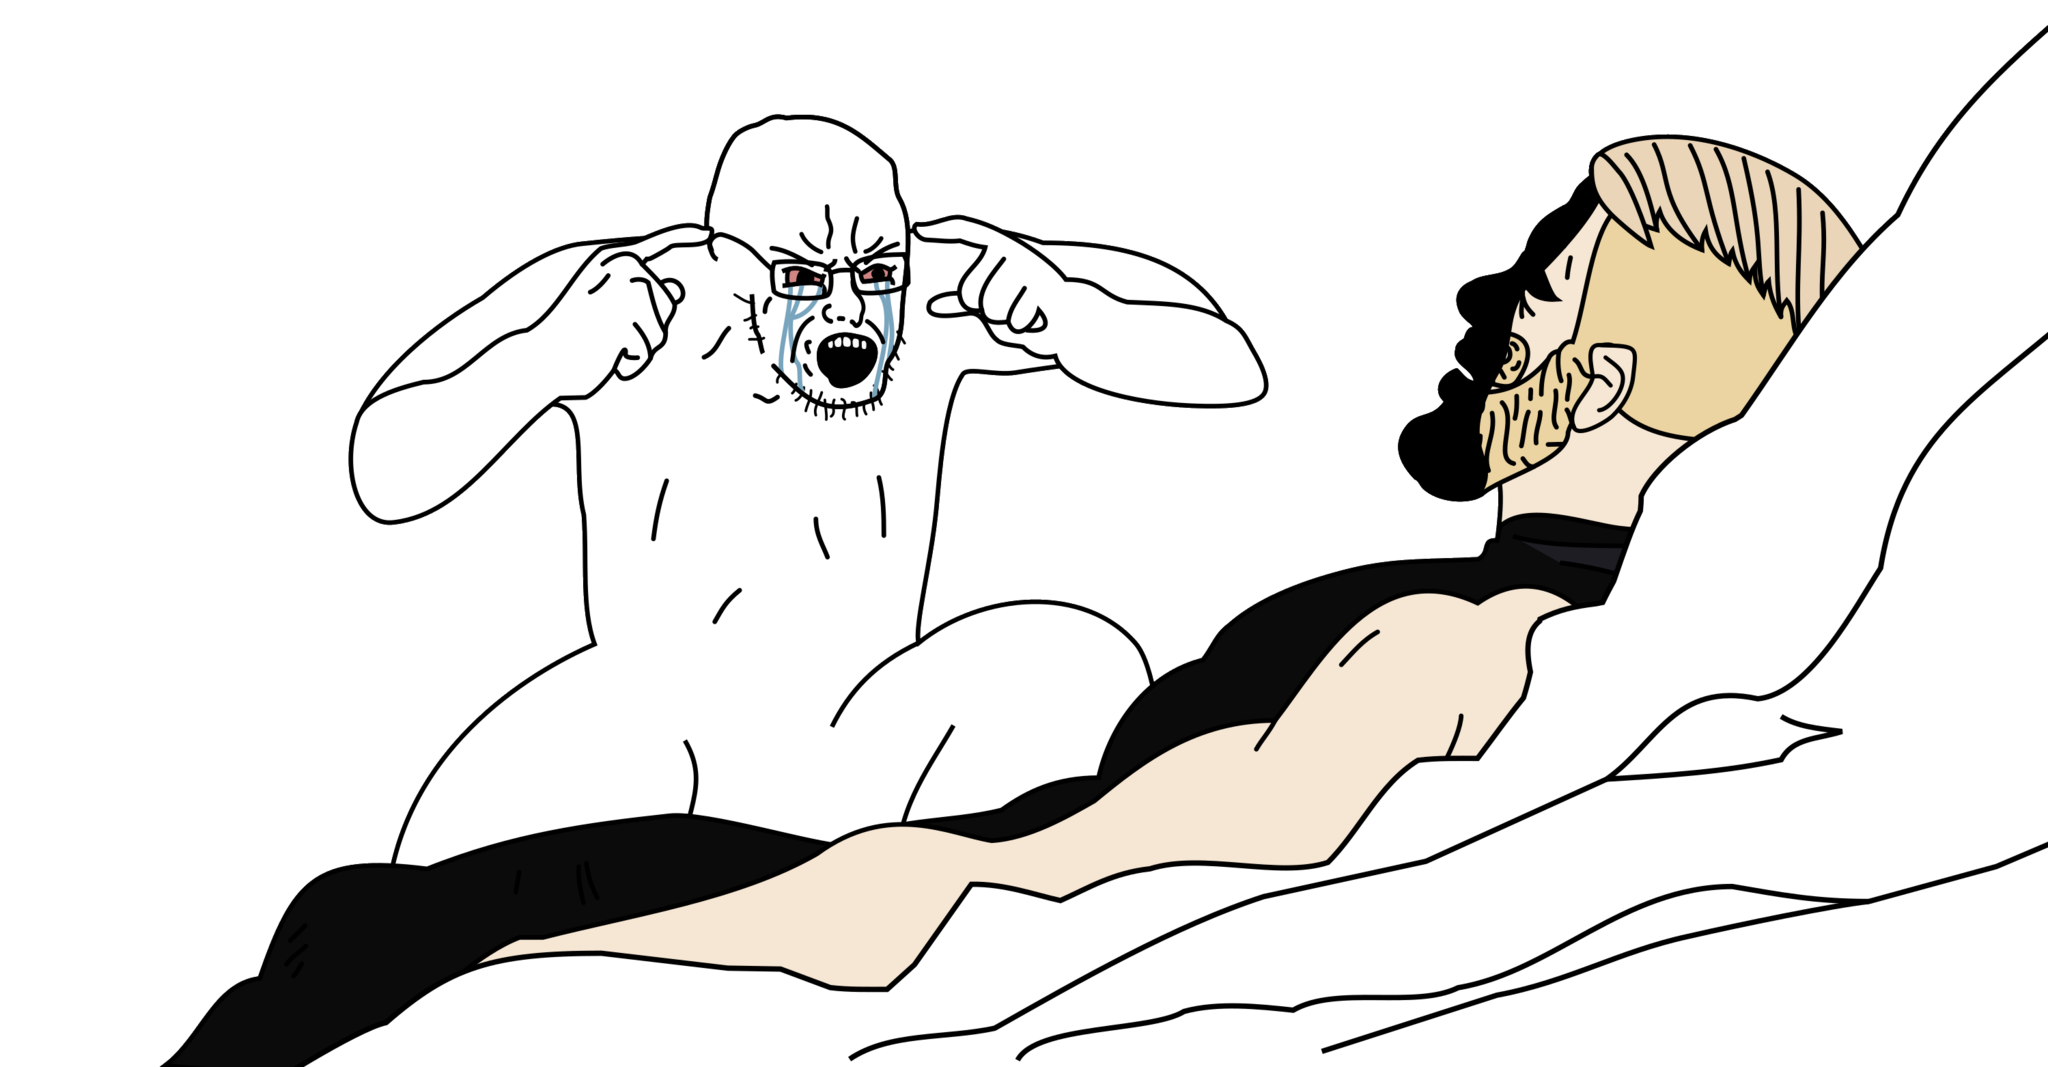
Label: 5_unsorted